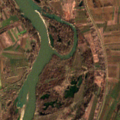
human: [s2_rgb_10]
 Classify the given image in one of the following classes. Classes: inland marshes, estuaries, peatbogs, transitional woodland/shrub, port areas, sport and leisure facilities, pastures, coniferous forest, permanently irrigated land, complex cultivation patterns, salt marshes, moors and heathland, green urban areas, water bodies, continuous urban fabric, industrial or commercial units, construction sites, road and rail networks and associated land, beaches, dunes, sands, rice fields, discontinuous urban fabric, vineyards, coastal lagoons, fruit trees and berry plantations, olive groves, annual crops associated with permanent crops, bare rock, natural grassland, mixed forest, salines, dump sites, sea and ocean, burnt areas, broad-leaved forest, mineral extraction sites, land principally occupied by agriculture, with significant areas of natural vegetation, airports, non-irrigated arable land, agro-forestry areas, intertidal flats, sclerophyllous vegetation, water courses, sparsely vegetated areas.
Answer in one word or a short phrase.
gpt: non-irrigated arable land, pastures, land principally occupied by agriculture, with significant areas of natural vegetation, transitional woodland/shrub, water courses